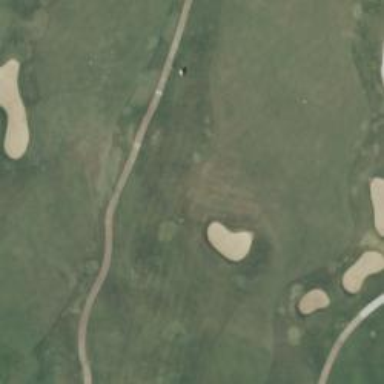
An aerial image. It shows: Pathway for golfing.